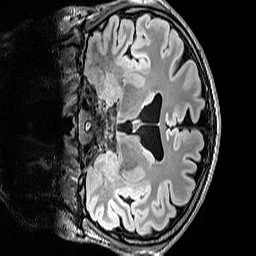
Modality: FLAIR
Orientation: coronal
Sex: male
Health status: ill
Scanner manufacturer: siemens
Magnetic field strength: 3 T
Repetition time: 5 s
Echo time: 0.388 s